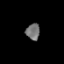
Tissue: prostate
Cell type: Epithelial cells
Senescence score: 0.2711
Nuclear area (px): 223
Mean DAPI intensity: 112.924